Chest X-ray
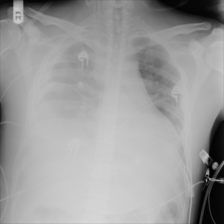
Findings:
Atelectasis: negative
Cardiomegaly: negative
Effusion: negative
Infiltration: negative
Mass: negative
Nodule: negative
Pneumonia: negative
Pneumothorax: negative
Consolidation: negative
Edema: negative
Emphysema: negative
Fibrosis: negative
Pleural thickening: negative
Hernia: negative